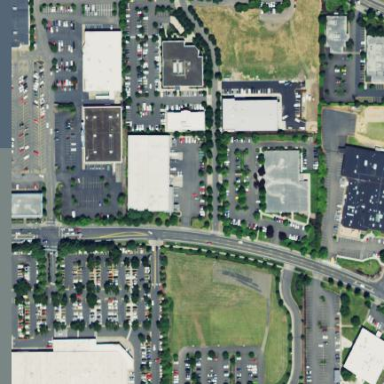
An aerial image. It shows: Commercial area.